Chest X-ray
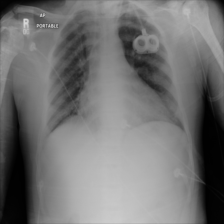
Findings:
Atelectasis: negative
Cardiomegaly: negative
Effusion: negative
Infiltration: negative
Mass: negative
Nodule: negative
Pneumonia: negative
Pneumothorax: negative
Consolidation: negative
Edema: negative
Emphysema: negative
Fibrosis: negative
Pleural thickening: negative
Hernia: negative